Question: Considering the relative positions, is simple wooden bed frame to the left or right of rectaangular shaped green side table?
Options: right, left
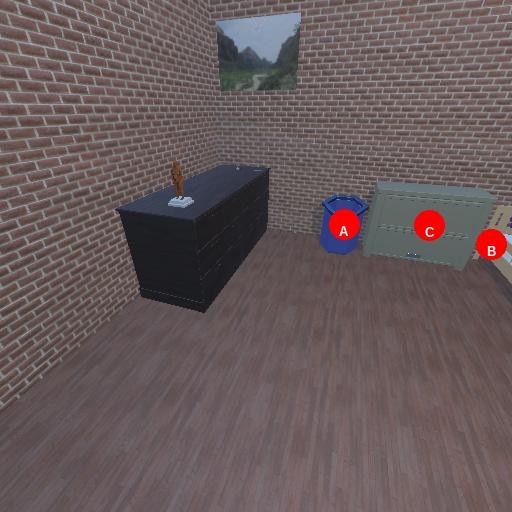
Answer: right